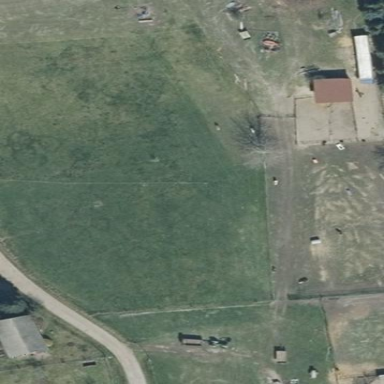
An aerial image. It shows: Farmyard area.